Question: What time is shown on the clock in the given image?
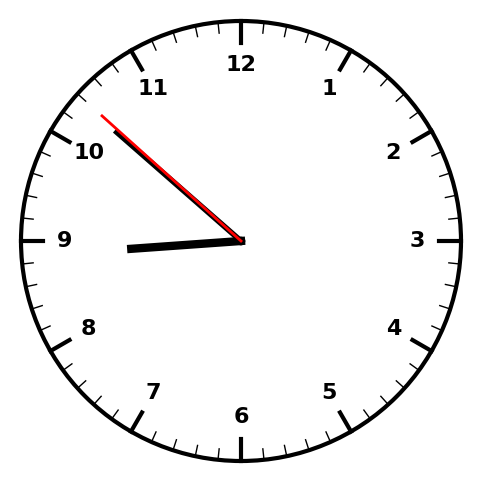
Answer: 08:51:52